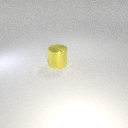
large yellow metal cylinder